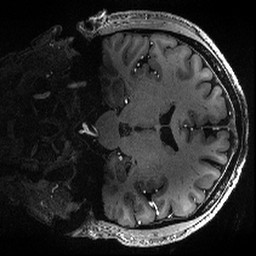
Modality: T1w
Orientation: coronal
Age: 53
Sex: male
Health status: healthy
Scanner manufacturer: siemens
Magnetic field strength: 9.4 T
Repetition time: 6 s
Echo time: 0.0023 s